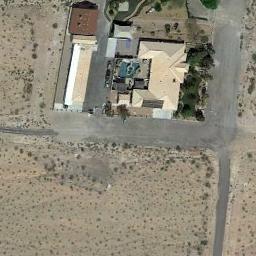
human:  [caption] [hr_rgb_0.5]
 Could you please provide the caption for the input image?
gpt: There are several houses of different sizes in sparse residential areas surrounded by farmland .

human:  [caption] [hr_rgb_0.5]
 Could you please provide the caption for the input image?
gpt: The sparse residential is on the bare land next to a road .

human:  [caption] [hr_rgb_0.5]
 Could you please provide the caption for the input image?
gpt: There are three houses on either side of the road, One of which has a swimming pool .

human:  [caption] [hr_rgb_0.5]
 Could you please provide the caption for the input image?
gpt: There are several buildings of different shapes in the sparse residential .

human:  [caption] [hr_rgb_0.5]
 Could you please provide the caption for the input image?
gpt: A sparse residential area with several buildings and bare land .